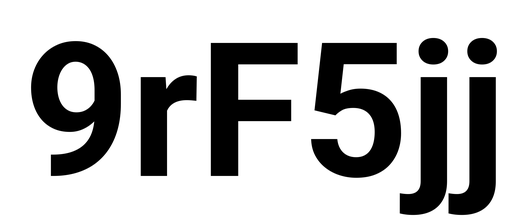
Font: Roboto_Bold